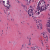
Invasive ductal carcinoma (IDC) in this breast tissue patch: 1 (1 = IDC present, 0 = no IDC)